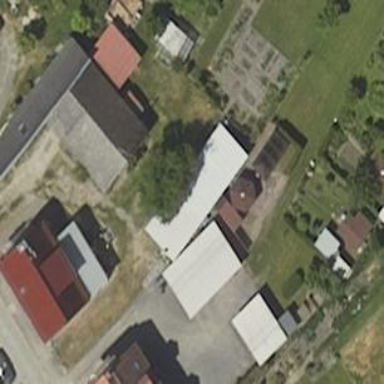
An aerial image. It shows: Shed building.